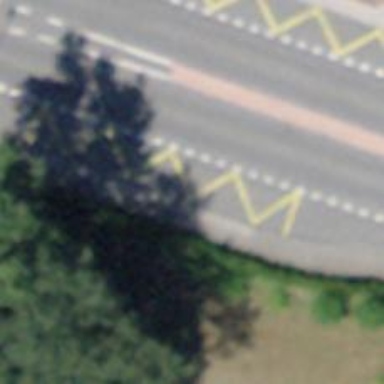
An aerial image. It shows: Bus stop with shelter. It is platform for public transport.